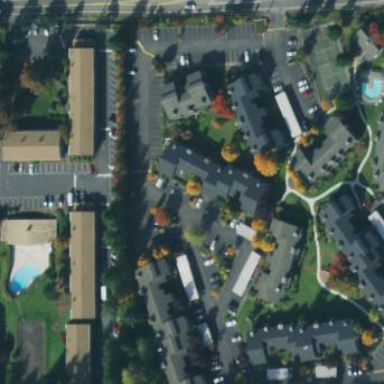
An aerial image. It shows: Residential neighbourhood.